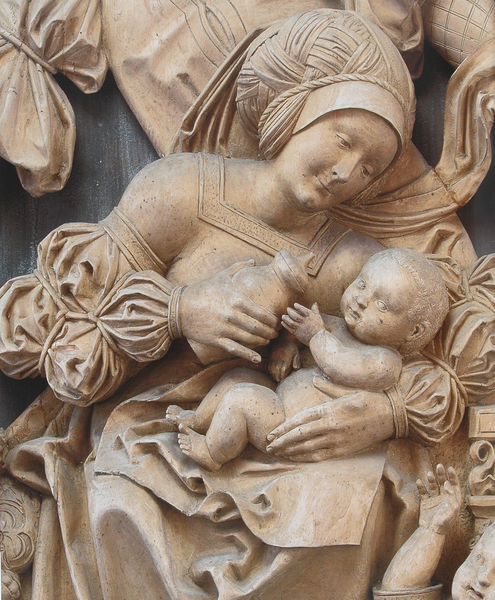
Titel: Hochaltar, linker Flügel, Maria Cleophae mit Kind (Detail)
Künstler: Daniel Mauch
Standort: Bieselbach
Institution: Kapelle hl. Franziskus Xaverius
Schlagwörter: blau, fuß, hand, mann, nackt, gelb, sitzen, ausschnitt, braun, finger, frau, holz, kleid, marmor, mund, nase, stuhl, blick, tuch, haube, flasche, jung, mütze, trinken, arm, arme, band, bluse, falten, gesicht, halten, johannes, kragen, ärmel, hände, vorhang, kirche, figur, gewand, schnüre, sitzend, stoff, kind, mutter, puffärmel, renaissance, kinder, krug, skulptur, kopfbedeckung, lächeln, relief, füße, holzschnitt, backen, baby, figuren, curtain, folds, hat, people, white, black, dress, figures, gold, nose, sleeve, woman, kopftuch, detail, brown, faltenwurf, poliert, junge, schoß, knie, foto, amme, stillen, füttern, milch, schnitt, manschetten, kopfputz, altar, schnitzerei, fragment, fläschchen, jesus, leid, angel, food, naked, nude, stone, building, head, lap, water, child, eyes, bänder, maria, bonnet, fabric, mother, mouth, scarf, smile, photo, sculpture, statue, geschnitzt, breast, happy, marble, ind, säugling, stien, bauplastik, jesuskind, statues, chorgestühl, nähren, hut, bottle, figure, platik, mittelalter, volumen, riemenschneider, mary, carving, son, hold, jug, drink, flsche, drinking, photograph, pausbäckig, jeus, turban, sleeves, daughter, puff, feeding, infant, milde, milk, flask, curvy, curved, bonnett, cradle, pleasant, mom, wrap, breats, care, caring, flowery, loving, cuvry